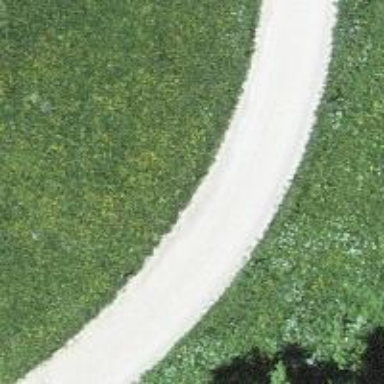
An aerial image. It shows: Unpaved track with grade2 track type.